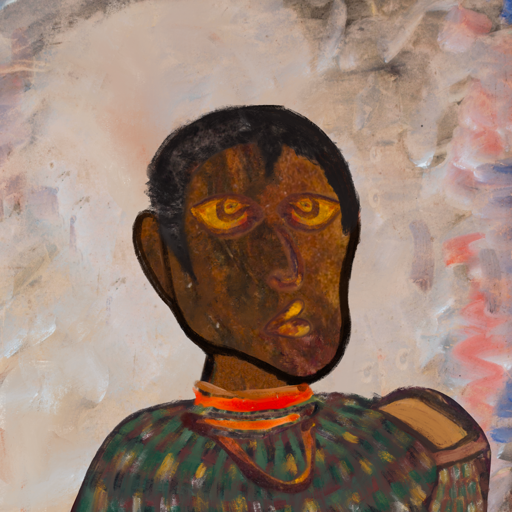
Background: Roy_Bahadur, Head And Neck Side: Mosgoul, Face Side: Comrade, Bust: After_Raid, Hair Side: Roy_Bahadur, Head Accessory: Blank, Second Necklace: Comrade, Necklace: Experience, Baby: Blank